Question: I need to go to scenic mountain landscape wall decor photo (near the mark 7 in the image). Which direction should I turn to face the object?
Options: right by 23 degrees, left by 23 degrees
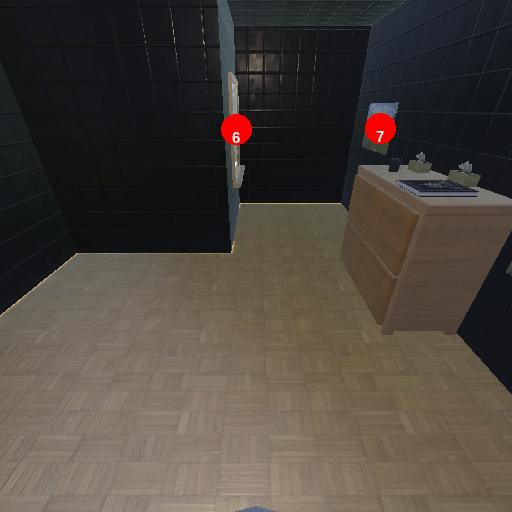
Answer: right by 23 degrees